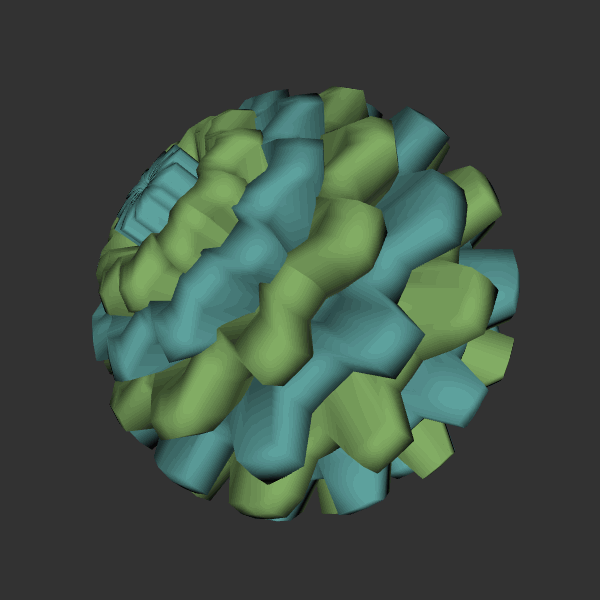
Background: dark